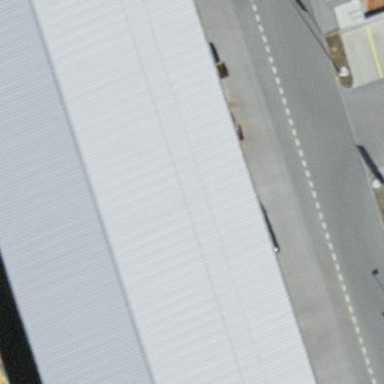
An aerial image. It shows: Industrial building.